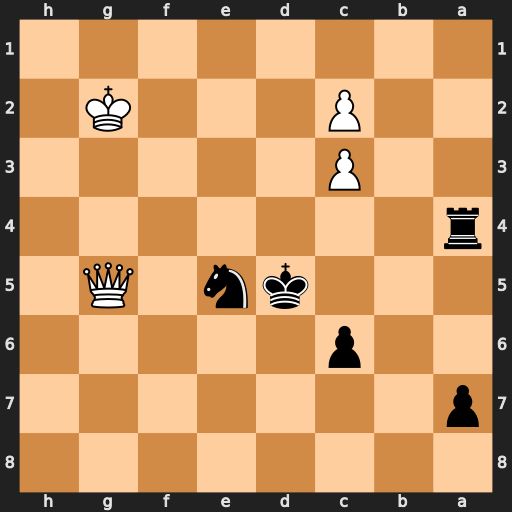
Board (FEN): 8/p7/2p5/3kn1Q1/r7/2P5/2P3K1/8
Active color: b
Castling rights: -
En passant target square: -
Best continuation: Rg4+ Qxg4 Nxg4